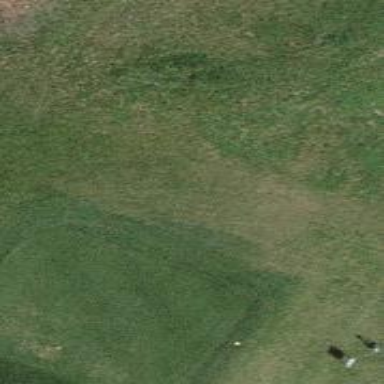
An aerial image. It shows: Golf tee.